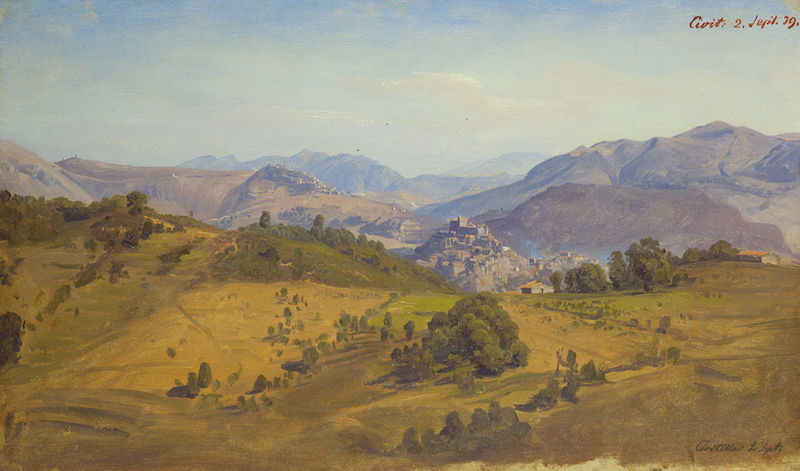
Titel: Landschaft bei Civitella mit Blick nach Norden auf Rocca Canterano
Künstler: Johann Wilhelm Schirmer
Standort: Karlsruhe
Institution: Staatliche Kunsthalle Karlsruhe
Schlagwörter: baum, berg, blau, felsen, gemälde, gestein, himmel, schatten, wasser, wolken, aquarell, bäume, fluss, gelb, grün, landschaft, ocker, stadt, braun, licht, orange, weiss, ausblick, dach, gebäude, gras, haus, rasen, rot, schloss, weg, wiese, wolke, malerei, stein, signatur, öl, erde, felder, ferne, horizont, häuser, hügel, natur, strauch, vögel, weite, büsche, gebüsch, kirche, sträucher, wege, wiesen, rosa, tal, wald, turm, spanien, schrift, sommer, ruhe, italien, ort, süden, afrika, berge, fels, gebirge, gipfel, dorf, dächer, dunst, farbe, luftperspektive, schlucht, herbst, datum, panorama, bergdorf, ruine, burg, weiden, diesig, alpen, täler, landscaft, karte, böau, himme, karg, malerie, fernblick, verblauung, hänge, städte, postkarte, grüngelb, terrassen, marokko, toskana, gouache, wolkenb, luftig, farbperspektive, landschaften, entfernung, wallfahrt, satdt, hintergurnd, landschaf, löandschaft, en, 29, baulme, hügel felder, dirg, campa